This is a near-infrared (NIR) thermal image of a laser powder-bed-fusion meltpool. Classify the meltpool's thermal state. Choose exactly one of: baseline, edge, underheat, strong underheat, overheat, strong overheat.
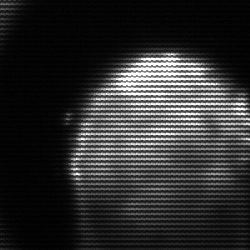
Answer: edge